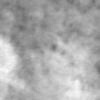
Label: no_change